Field crop: maize
Growth stage: 2
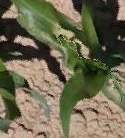
Species: maize